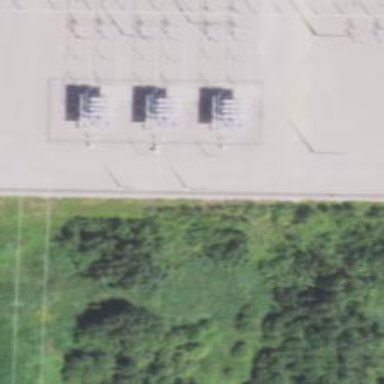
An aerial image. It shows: Mast used for lightning protection.